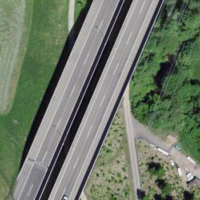
EUNIS habitat code: 57
Species observed at this site:
Prunus spinosa
Campanula trachelium